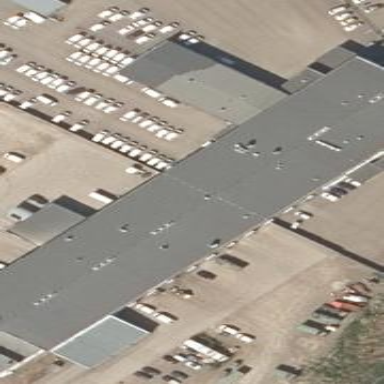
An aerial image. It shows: Commercial building.